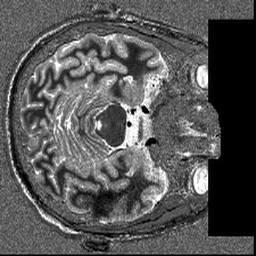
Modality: T1map
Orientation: axial
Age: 24
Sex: male